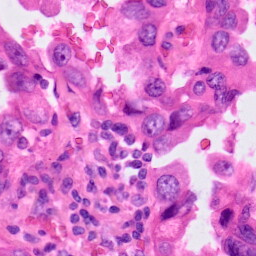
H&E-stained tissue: Lung